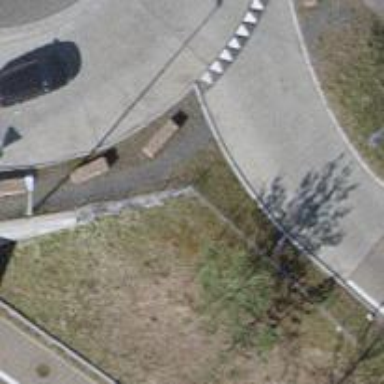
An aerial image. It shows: Compacted sidewalk with embankment.